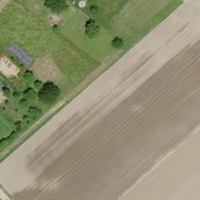
EUNIS habitat code: 52
Species observed at this site:
Curruca cantillans